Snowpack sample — Snodgrass Mountain, Crested Butte, Colorado (2/4/25, 12:06 PM MST)
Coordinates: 38.923, -106.968
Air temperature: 35 °F
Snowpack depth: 80 cm
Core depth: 80 cm
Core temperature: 32 °F
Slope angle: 14°, slope face: 78°
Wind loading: low
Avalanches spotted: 0
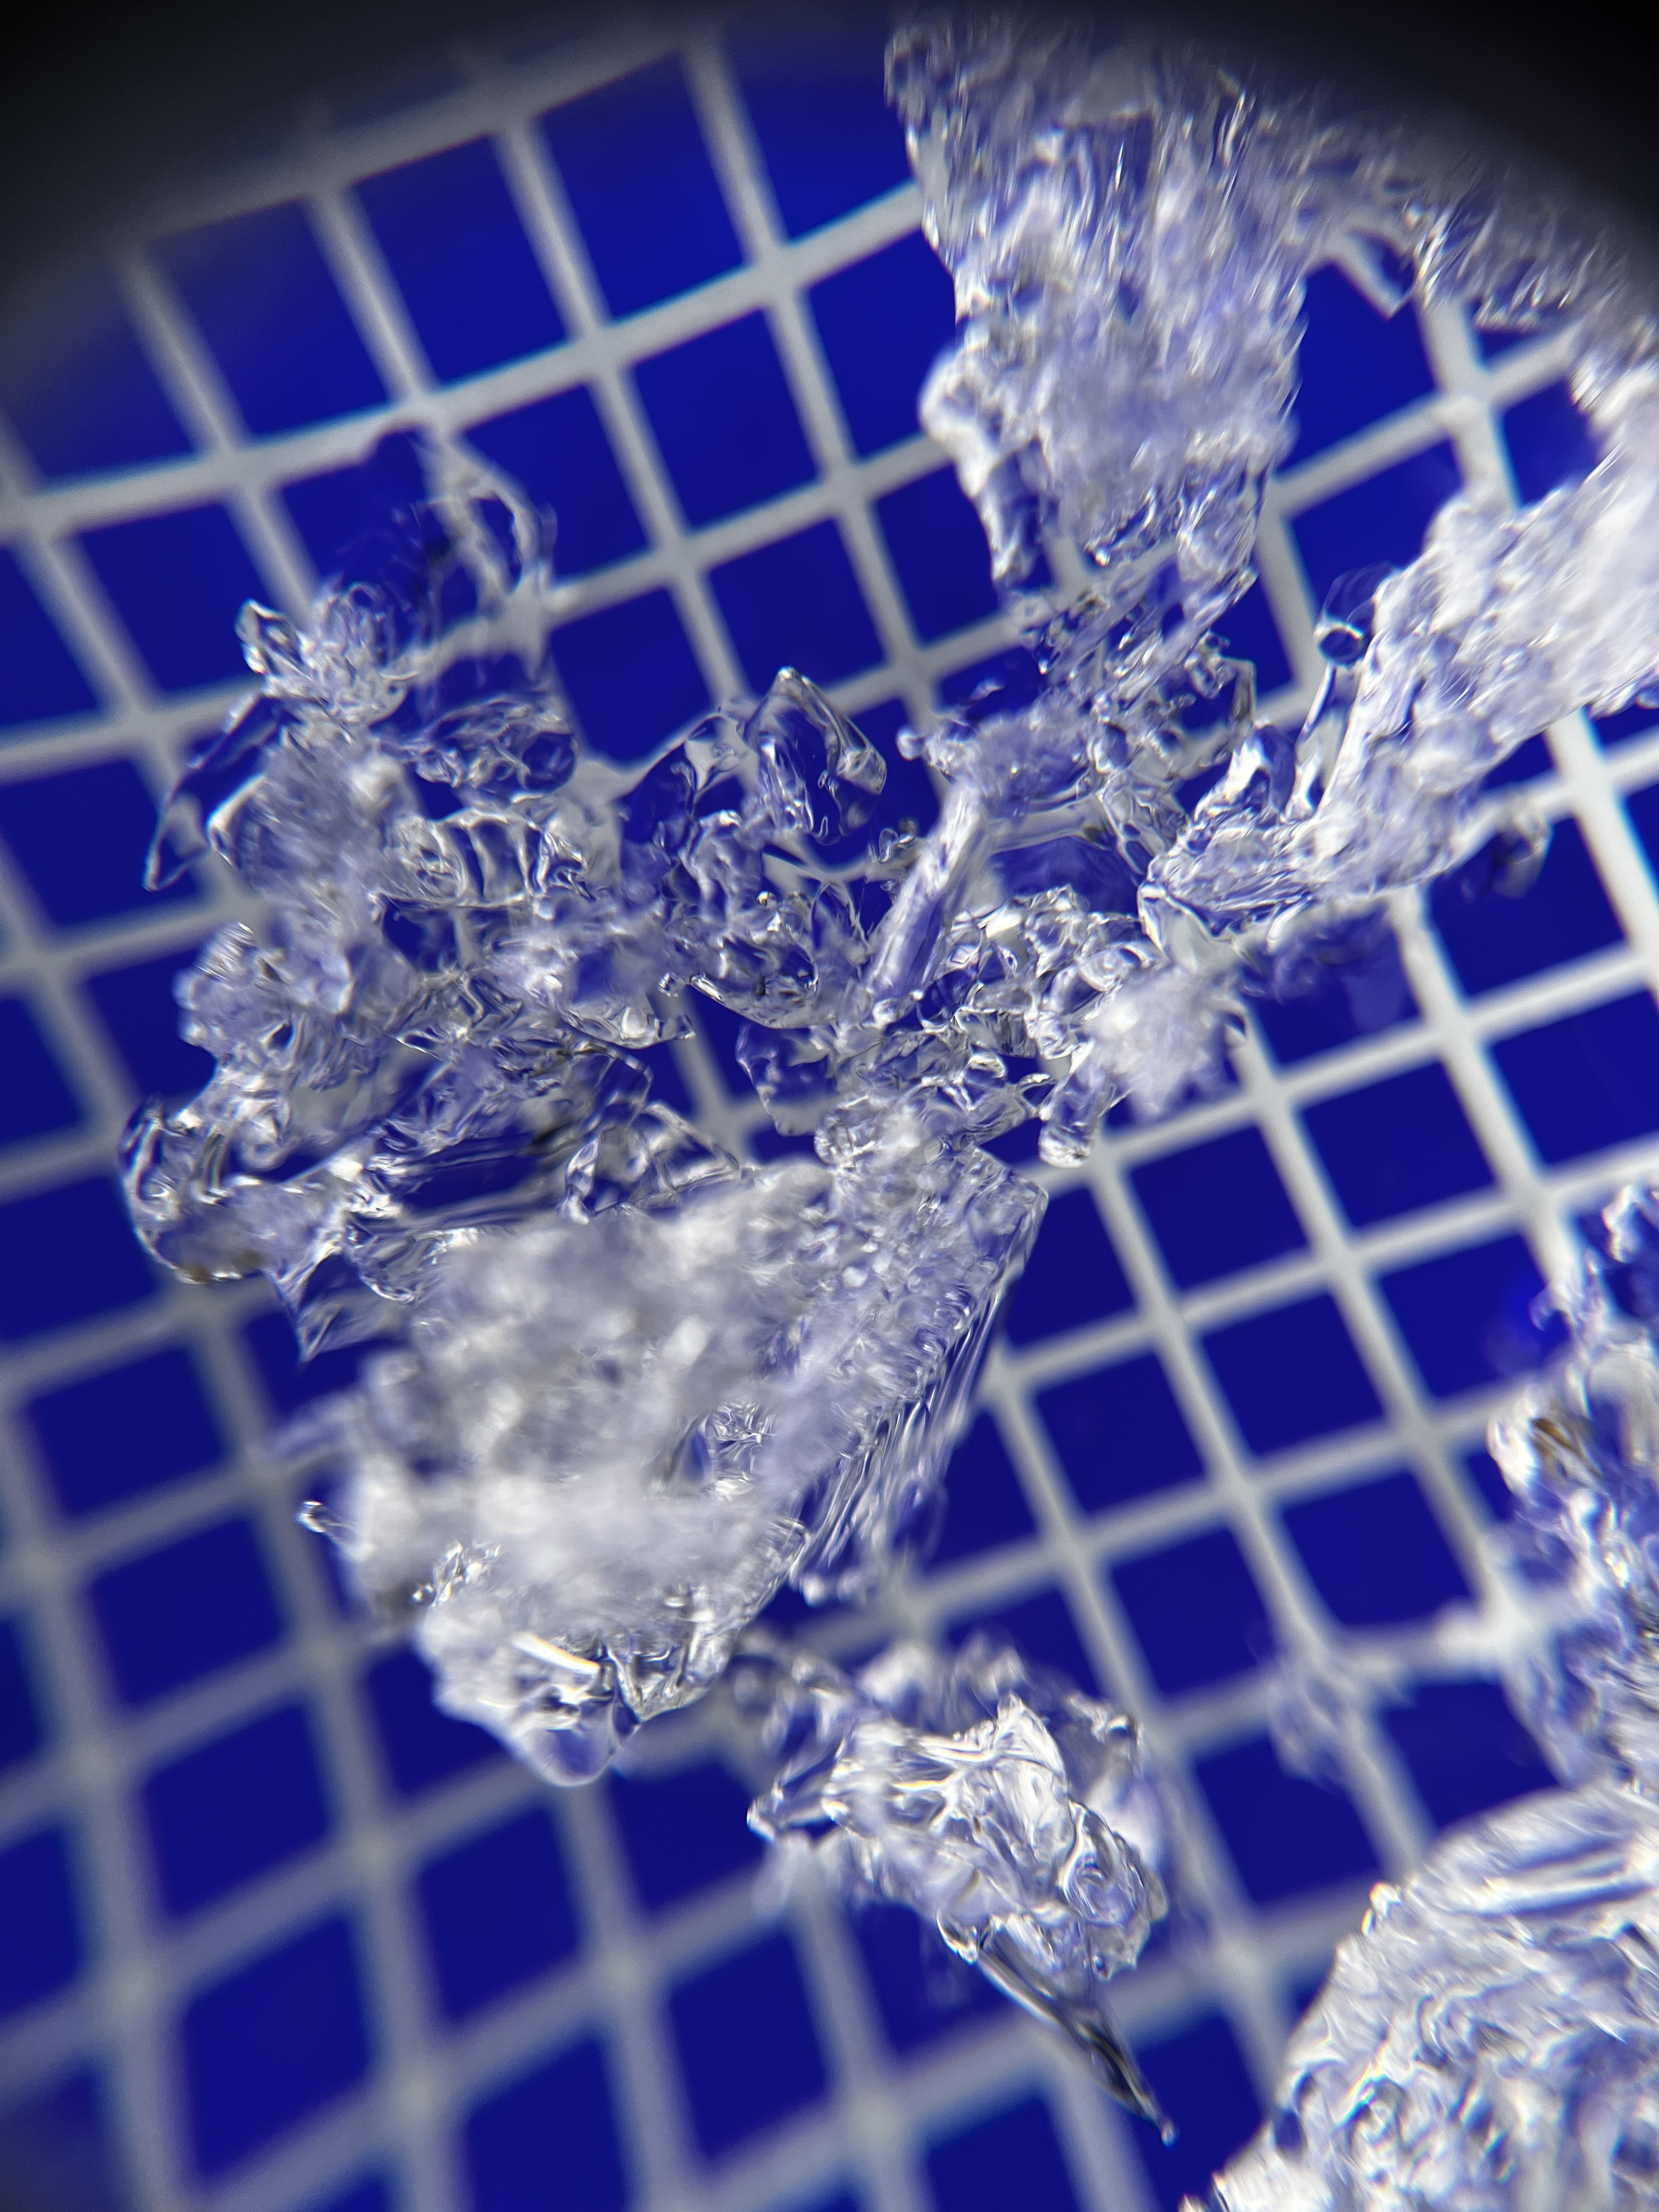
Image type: magnified_profile
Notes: No avalanches nearby, unusually warm weather for the last month reported by residents, Collected 25 yards from treeline